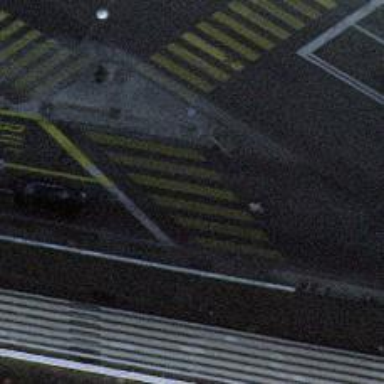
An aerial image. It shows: Crossing with traffic signals.